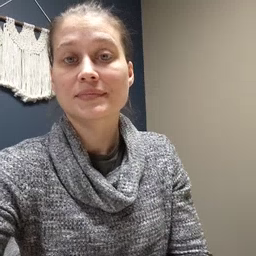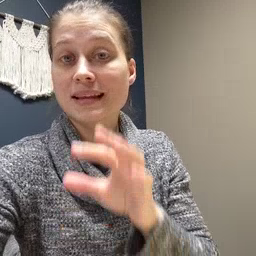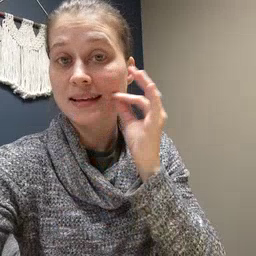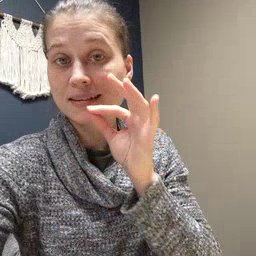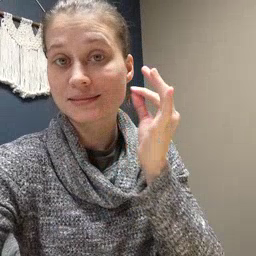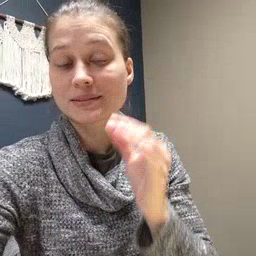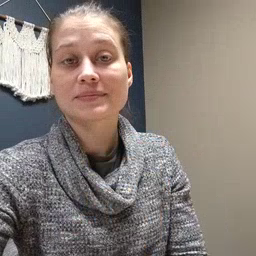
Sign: cat